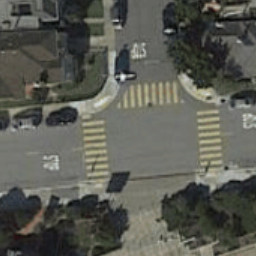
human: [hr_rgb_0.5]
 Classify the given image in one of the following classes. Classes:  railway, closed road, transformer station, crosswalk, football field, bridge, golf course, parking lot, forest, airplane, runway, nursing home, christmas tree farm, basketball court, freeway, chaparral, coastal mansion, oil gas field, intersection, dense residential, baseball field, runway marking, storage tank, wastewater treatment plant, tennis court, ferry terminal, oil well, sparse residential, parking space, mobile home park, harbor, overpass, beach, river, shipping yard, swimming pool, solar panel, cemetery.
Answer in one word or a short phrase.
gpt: crosswalk